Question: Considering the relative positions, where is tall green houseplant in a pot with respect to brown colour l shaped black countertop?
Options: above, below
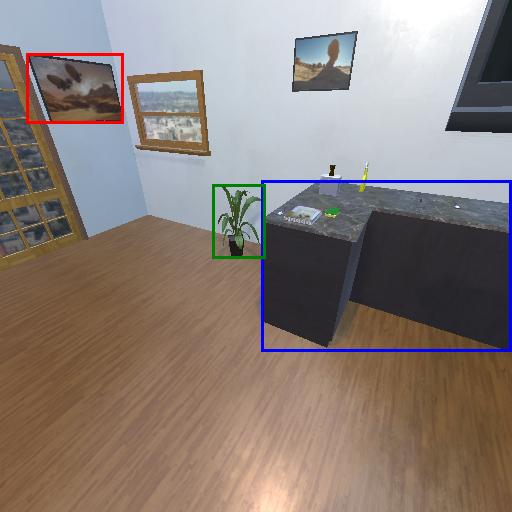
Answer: above